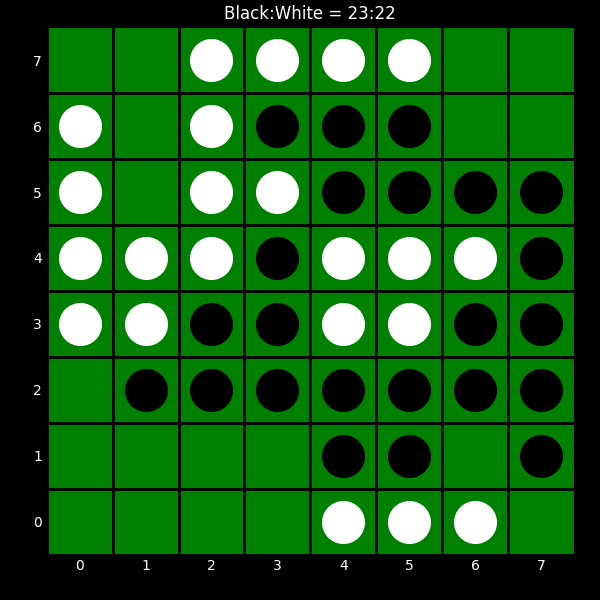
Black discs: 23
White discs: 22